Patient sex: F
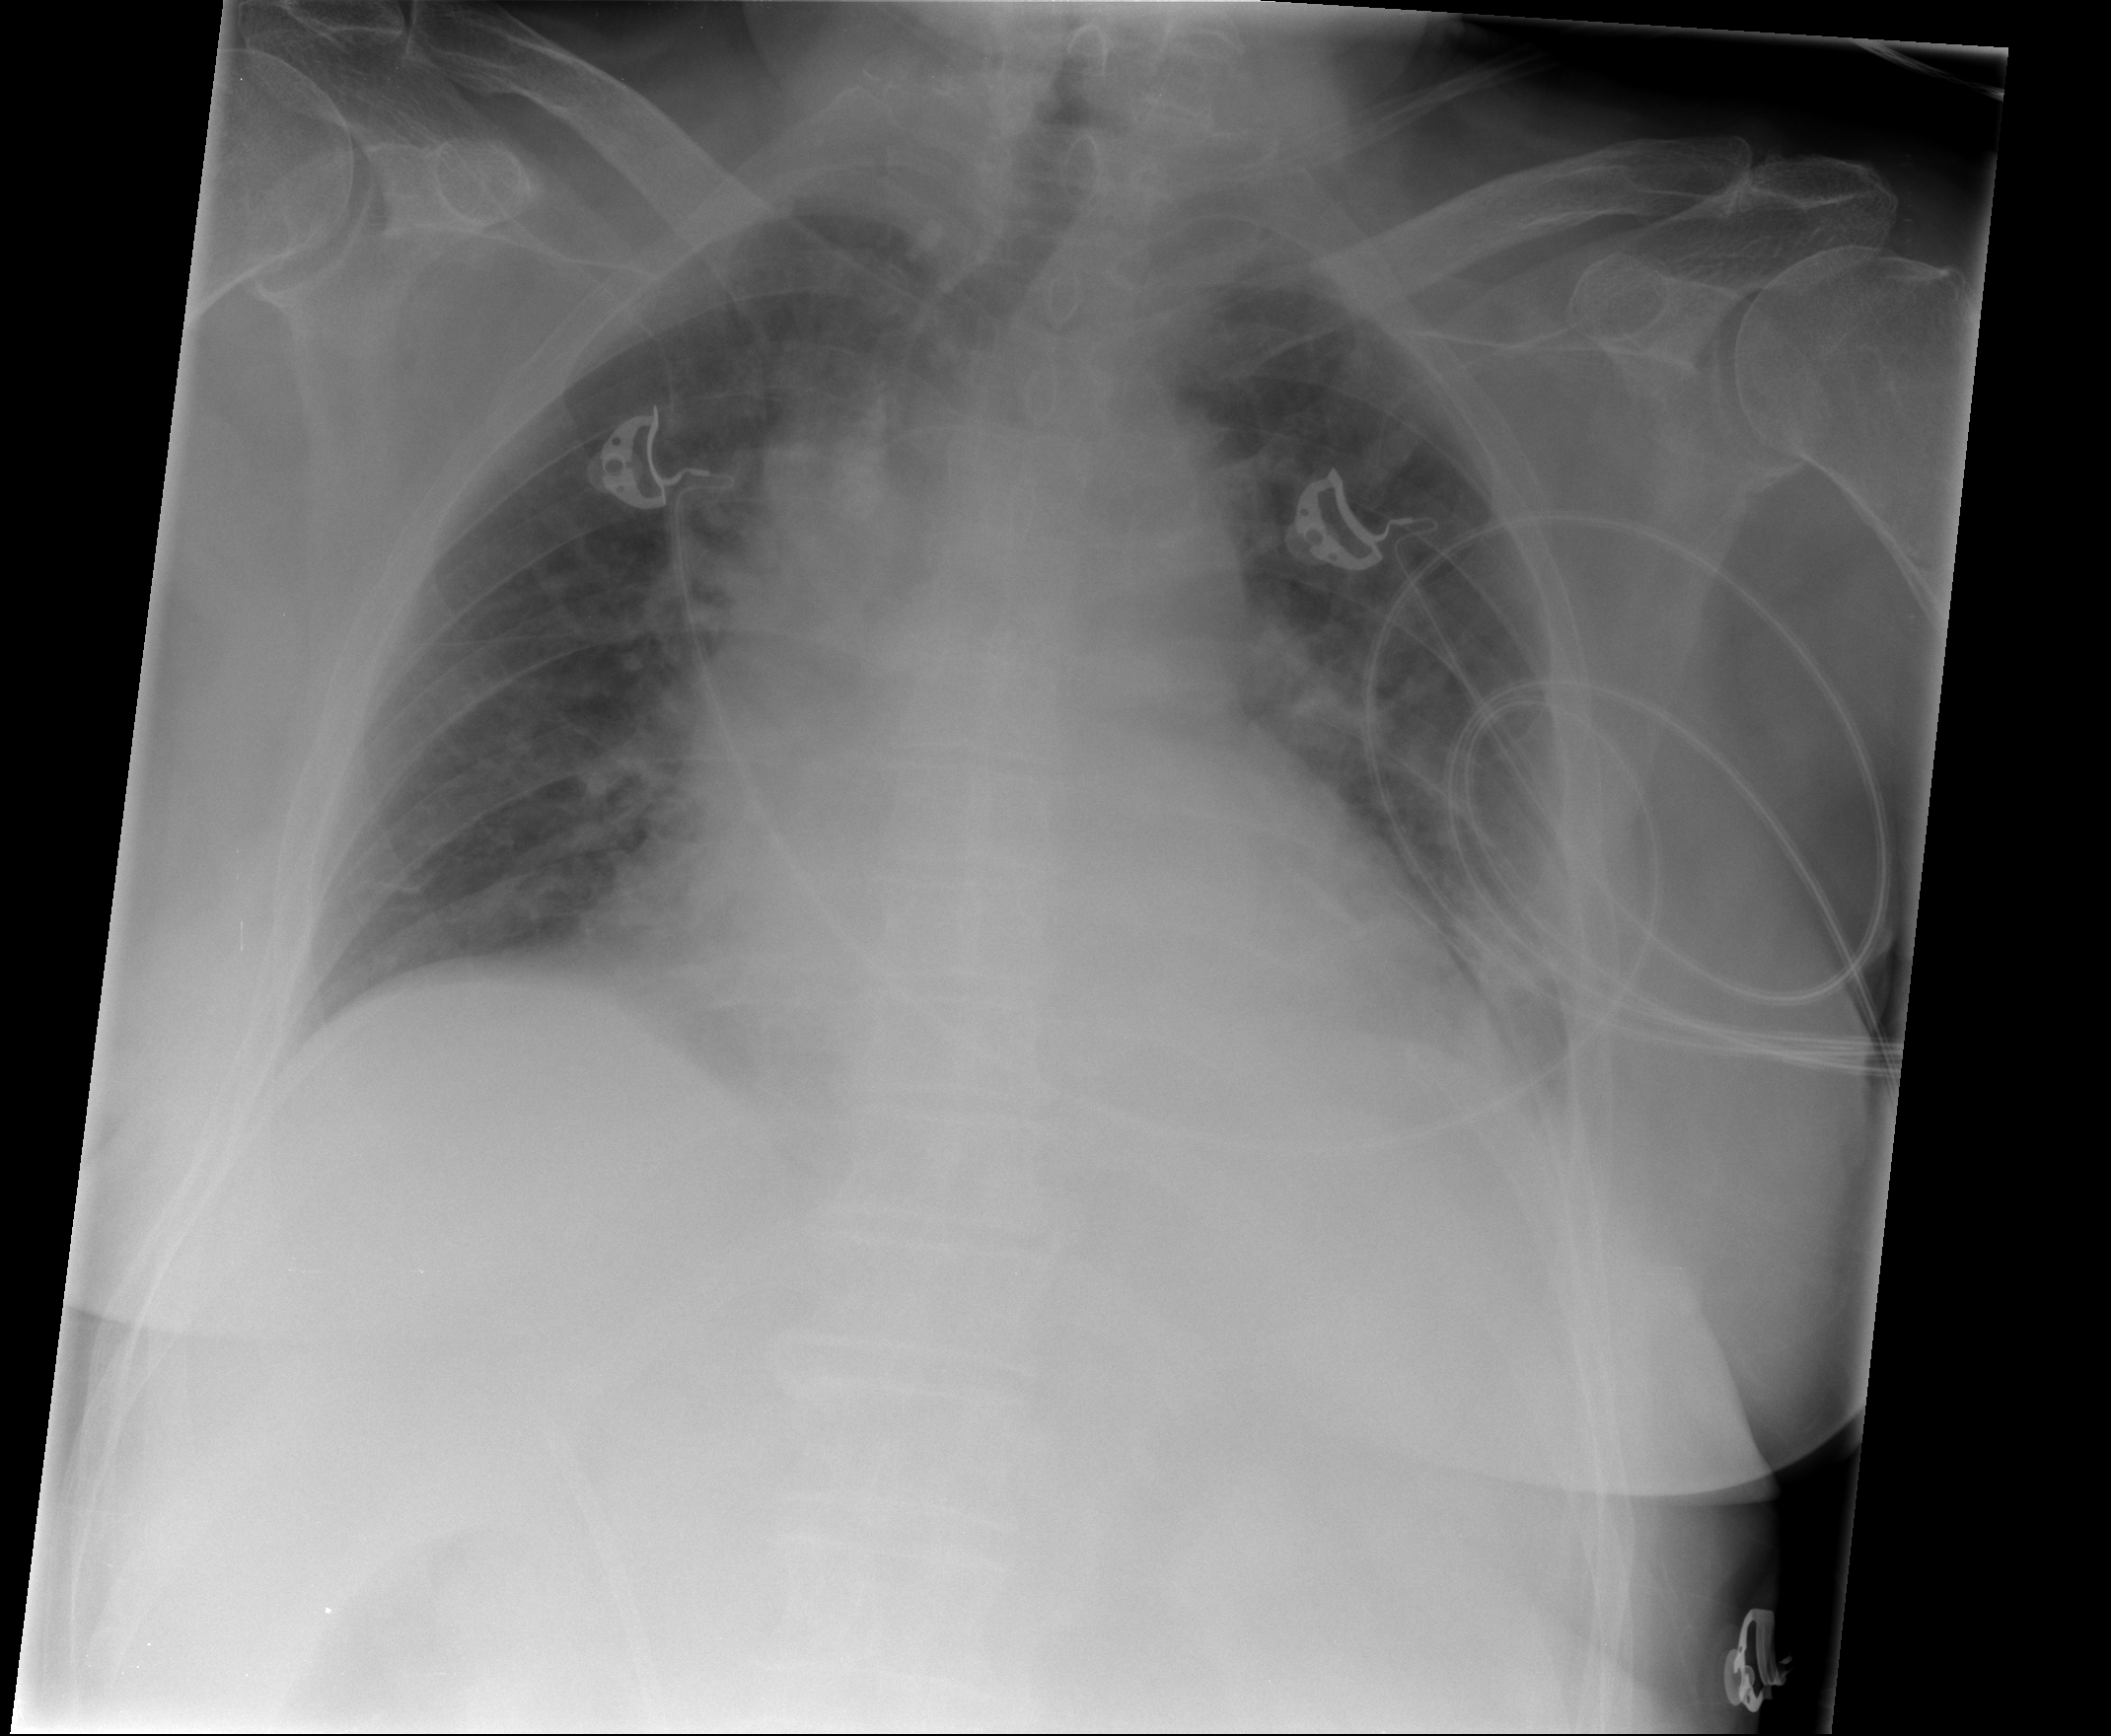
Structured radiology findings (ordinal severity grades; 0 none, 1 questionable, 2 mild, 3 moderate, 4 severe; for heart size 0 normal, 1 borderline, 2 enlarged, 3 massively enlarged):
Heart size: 2
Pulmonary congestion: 3
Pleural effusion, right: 0
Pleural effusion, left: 1
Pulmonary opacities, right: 2
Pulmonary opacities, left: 2
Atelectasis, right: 2
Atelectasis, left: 2